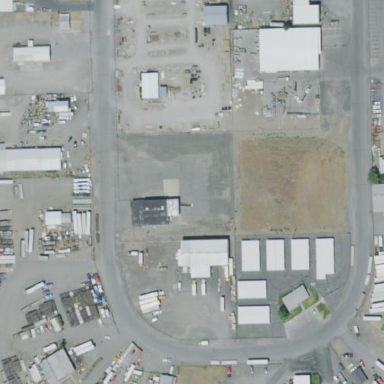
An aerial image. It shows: Industrial area.